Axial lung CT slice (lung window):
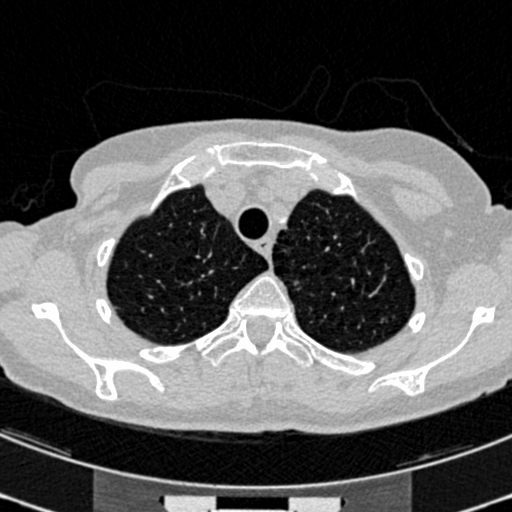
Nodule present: no